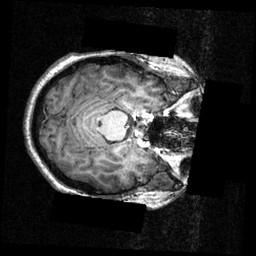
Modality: T1w
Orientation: axial
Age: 20
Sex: female
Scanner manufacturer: siemens
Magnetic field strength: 3.951 T
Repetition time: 1.5 s
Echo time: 0.00335 s